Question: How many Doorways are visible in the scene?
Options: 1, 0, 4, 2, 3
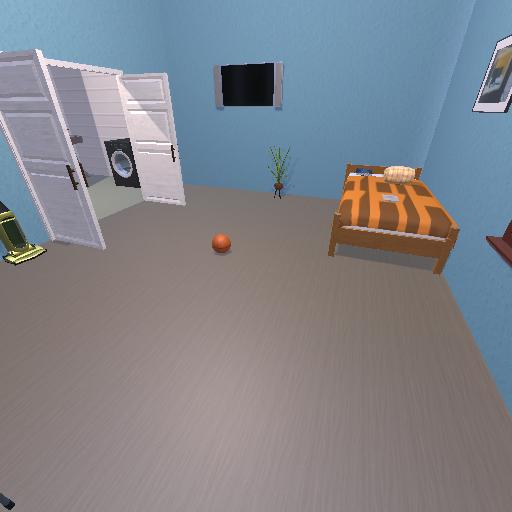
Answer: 1